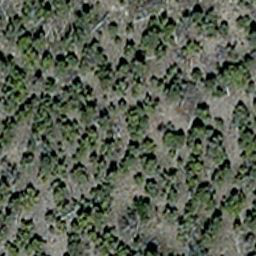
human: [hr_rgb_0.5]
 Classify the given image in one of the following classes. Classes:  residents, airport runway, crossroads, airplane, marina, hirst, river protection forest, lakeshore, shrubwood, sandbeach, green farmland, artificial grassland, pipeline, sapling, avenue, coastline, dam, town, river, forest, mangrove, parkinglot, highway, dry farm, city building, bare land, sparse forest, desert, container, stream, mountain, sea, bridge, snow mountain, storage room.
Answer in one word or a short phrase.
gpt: sparse forest